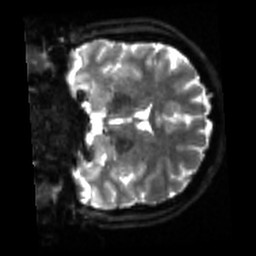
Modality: sbref
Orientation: coronal
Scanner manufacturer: siemens
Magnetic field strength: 3 T
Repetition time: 4 s
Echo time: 0.0594 s